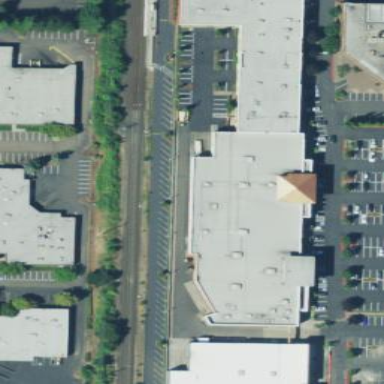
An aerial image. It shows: Department store building.